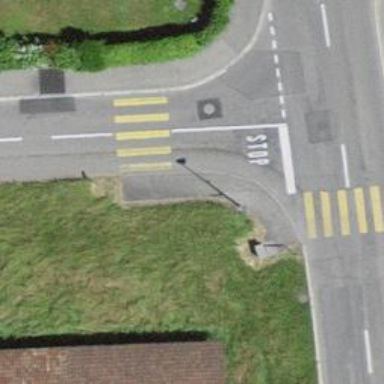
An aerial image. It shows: Marked zebra crossing on the road.